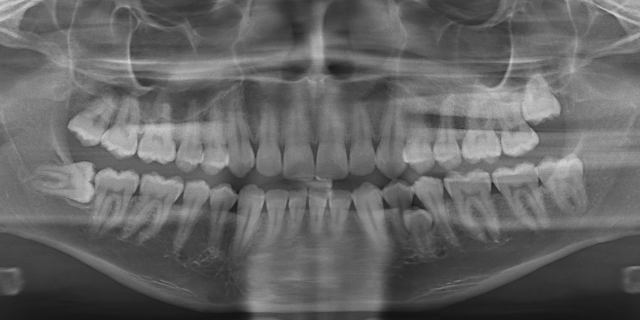
adult